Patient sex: M
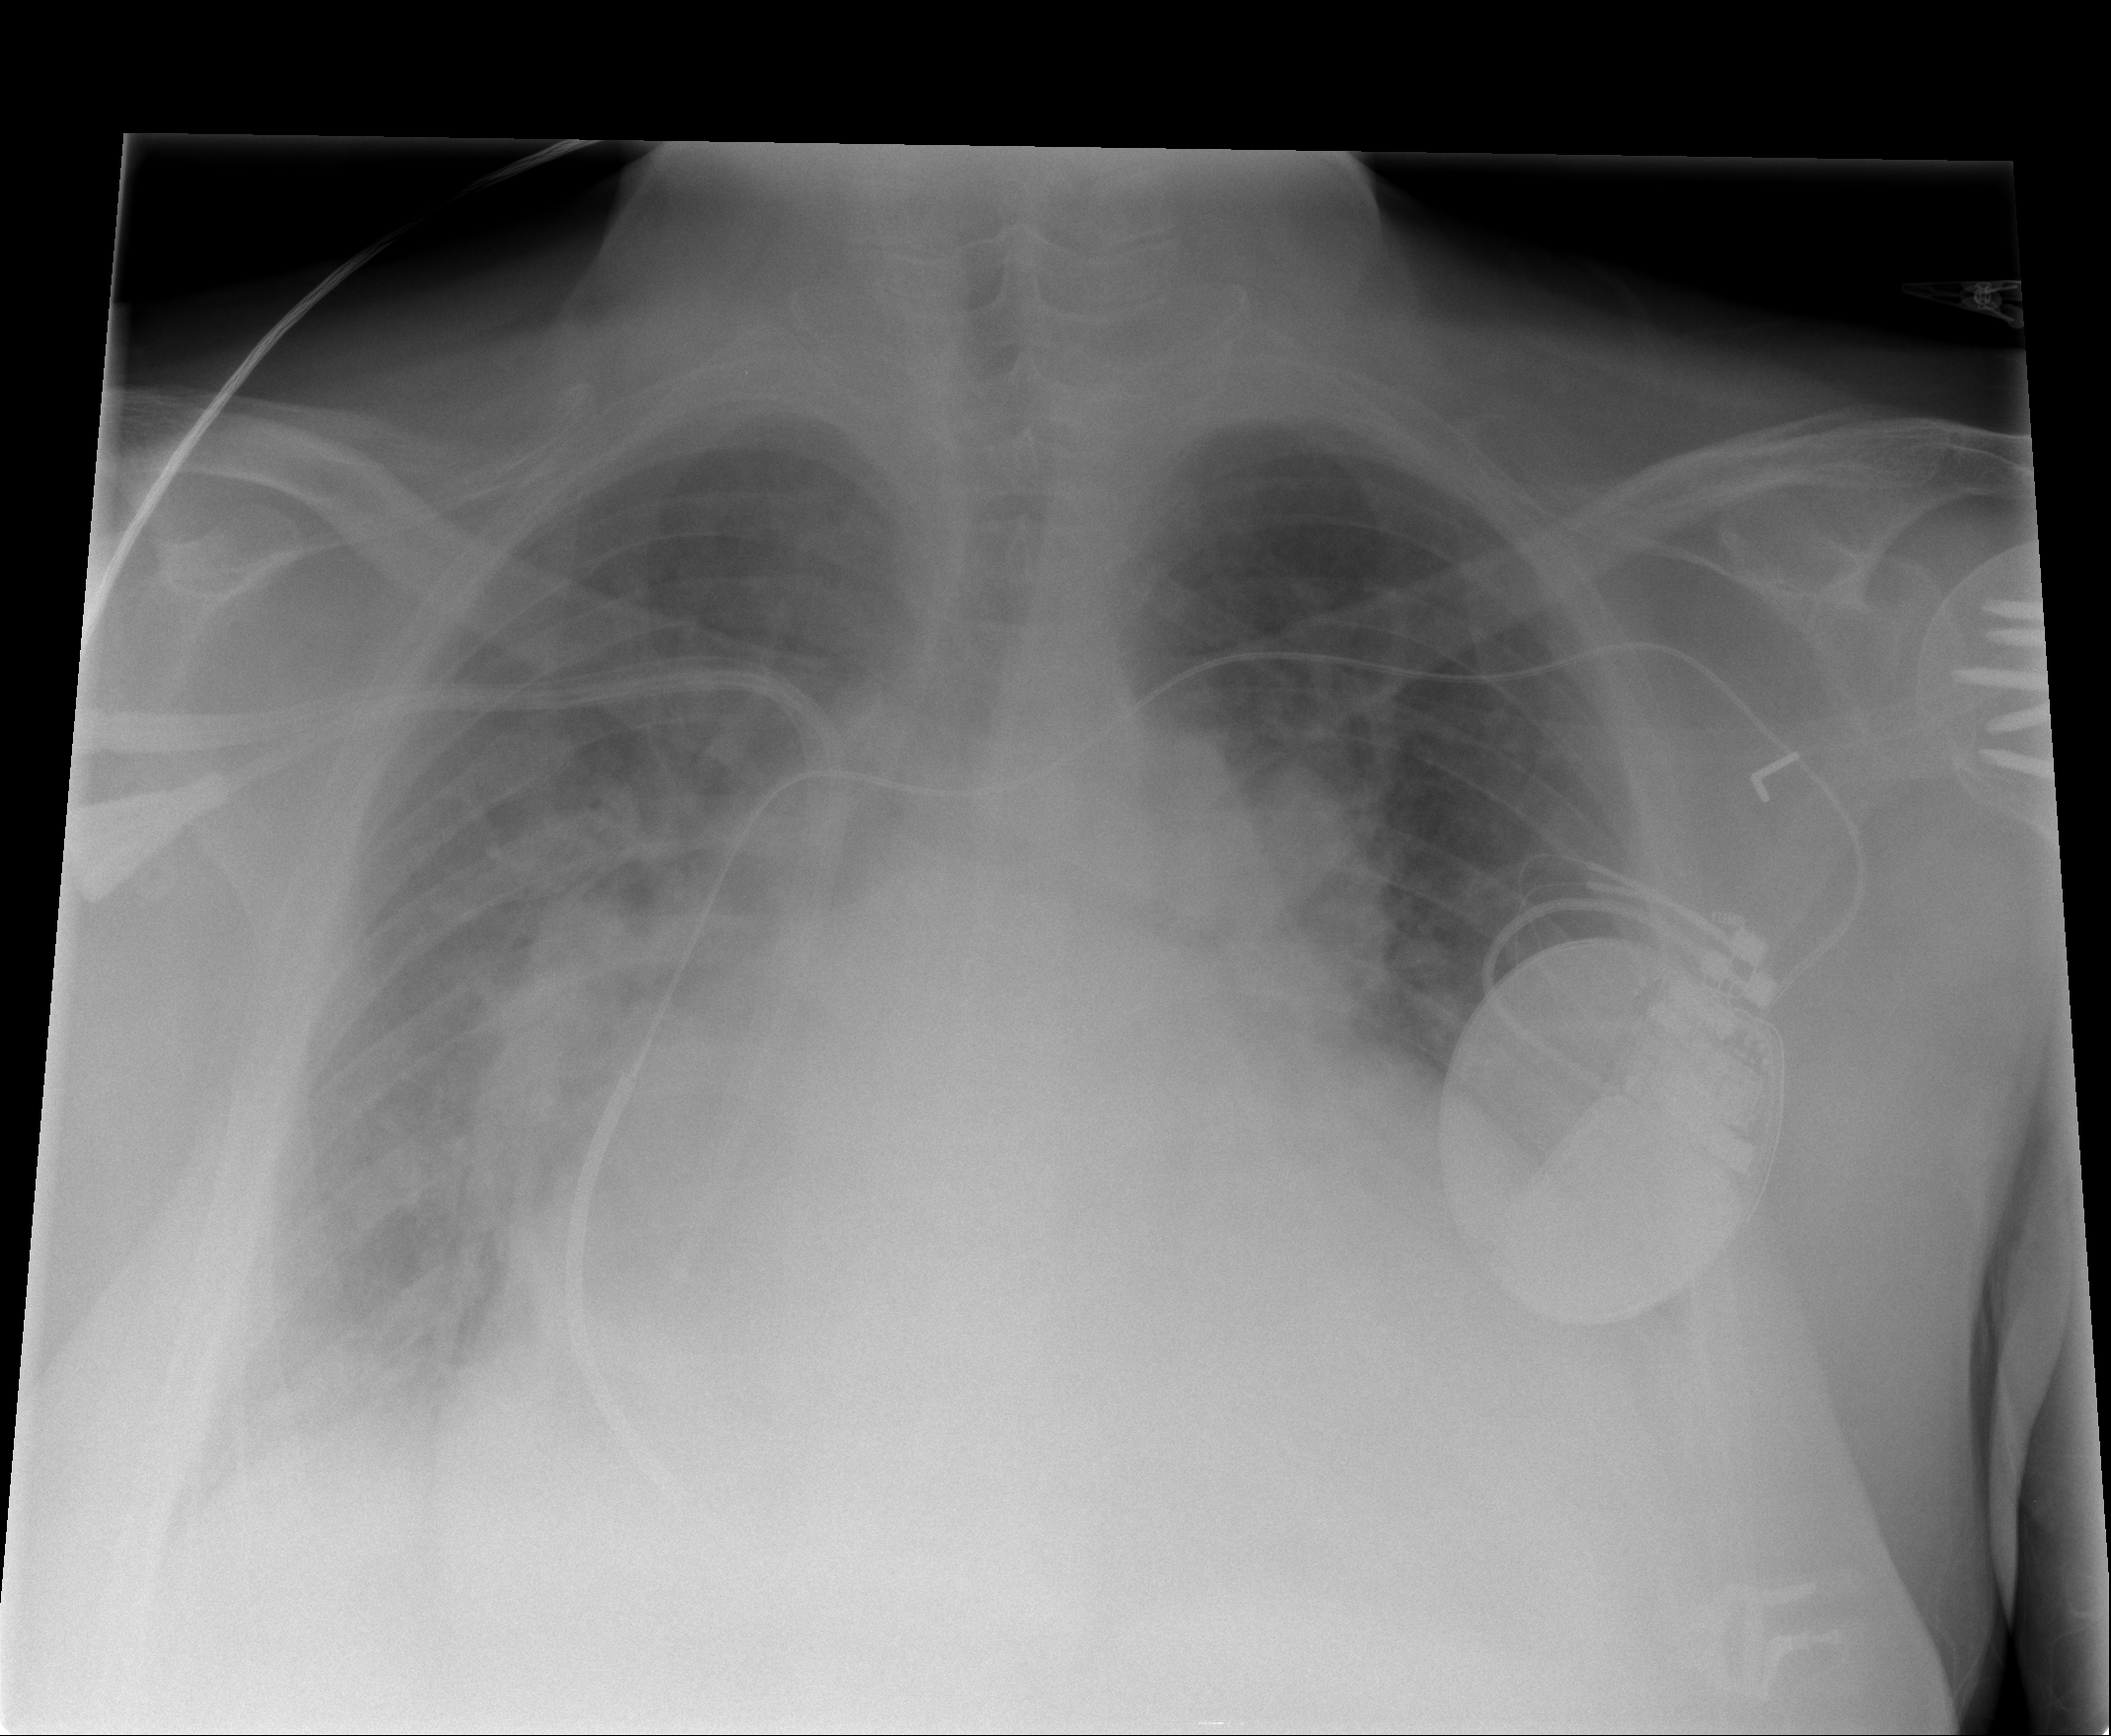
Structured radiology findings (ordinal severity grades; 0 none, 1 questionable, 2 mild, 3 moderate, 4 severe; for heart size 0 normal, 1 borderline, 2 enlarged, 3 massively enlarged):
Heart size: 3
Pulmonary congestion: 2
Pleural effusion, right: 1
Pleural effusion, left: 1
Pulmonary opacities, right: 0
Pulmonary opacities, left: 0
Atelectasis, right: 2
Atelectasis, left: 2